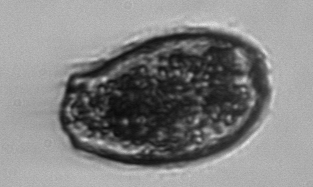
Label: Pleuronema